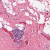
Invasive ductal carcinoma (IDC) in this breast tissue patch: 0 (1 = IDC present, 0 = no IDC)